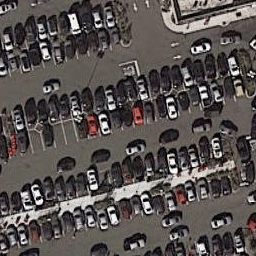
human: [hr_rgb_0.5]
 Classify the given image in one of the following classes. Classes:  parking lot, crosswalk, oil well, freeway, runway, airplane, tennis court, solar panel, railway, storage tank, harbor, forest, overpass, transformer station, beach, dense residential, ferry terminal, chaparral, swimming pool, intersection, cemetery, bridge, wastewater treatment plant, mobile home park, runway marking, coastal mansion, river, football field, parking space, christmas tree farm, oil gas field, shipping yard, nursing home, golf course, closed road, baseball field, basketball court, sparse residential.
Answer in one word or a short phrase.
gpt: parking lot